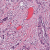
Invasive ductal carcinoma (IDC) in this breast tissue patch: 1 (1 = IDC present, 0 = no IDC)